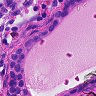
Metastatic tissue present: yes